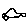
Label: car